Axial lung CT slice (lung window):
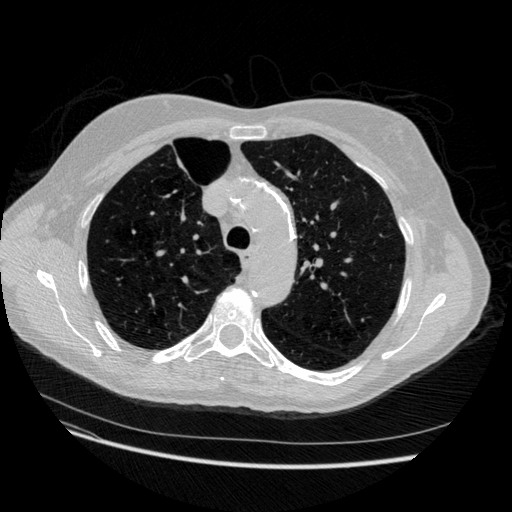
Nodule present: no